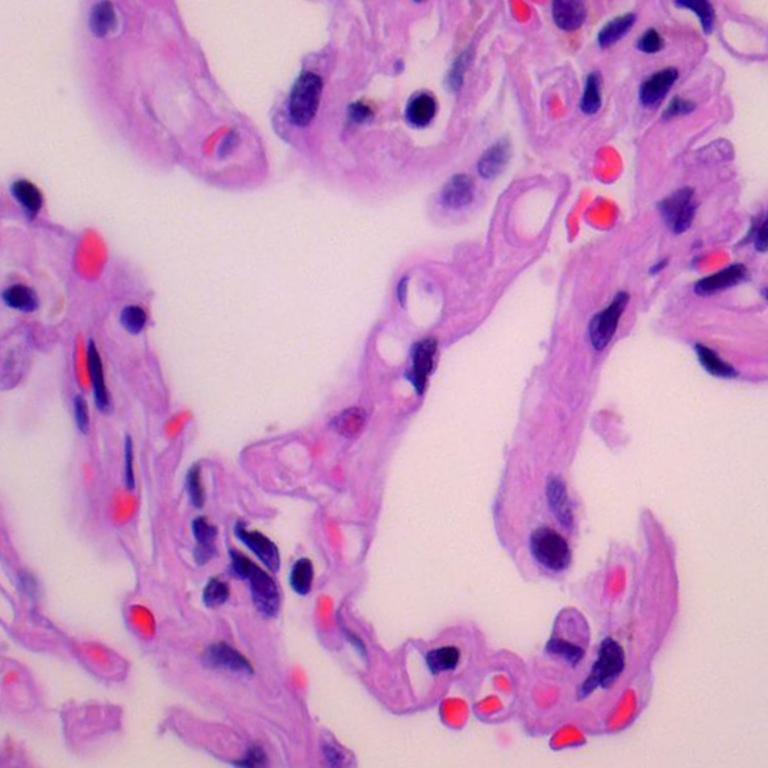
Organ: lung
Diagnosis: benign